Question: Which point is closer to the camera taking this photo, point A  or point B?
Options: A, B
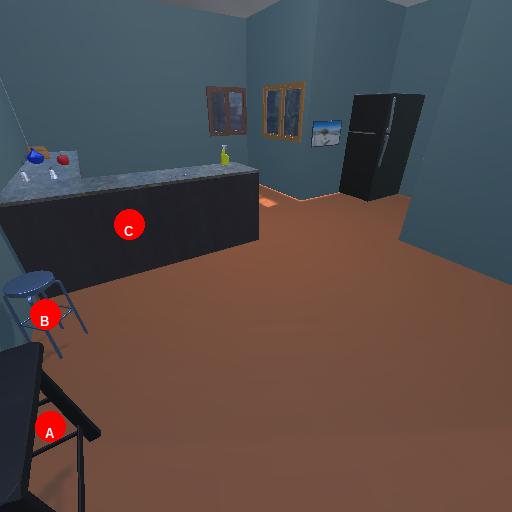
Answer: A